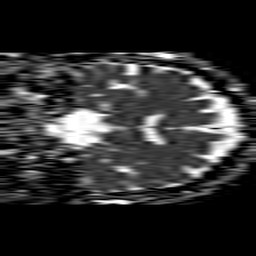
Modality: ADC
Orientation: coronal
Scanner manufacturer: philips
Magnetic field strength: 1.5 T
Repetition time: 4.6 s
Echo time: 0.08517 s